Interaction volume radius: 10 \u00c5
Interaction volume height: 15 \u00c5
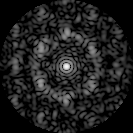
Disorder parameter: 0.6851